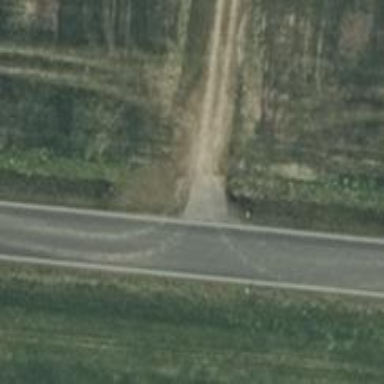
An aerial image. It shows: Secondary road with asphalt surface.